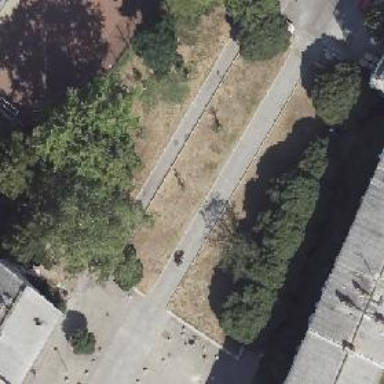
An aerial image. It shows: Avenue lined with deciduous broadleaved trees.